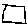
Label: square